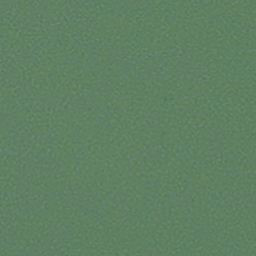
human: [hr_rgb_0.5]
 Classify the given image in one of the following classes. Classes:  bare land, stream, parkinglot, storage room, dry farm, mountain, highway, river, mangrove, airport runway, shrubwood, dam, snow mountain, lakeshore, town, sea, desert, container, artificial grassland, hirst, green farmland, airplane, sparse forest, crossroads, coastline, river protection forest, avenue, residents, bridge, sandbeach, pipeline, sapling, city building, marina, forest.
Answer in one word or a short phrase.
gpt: sea